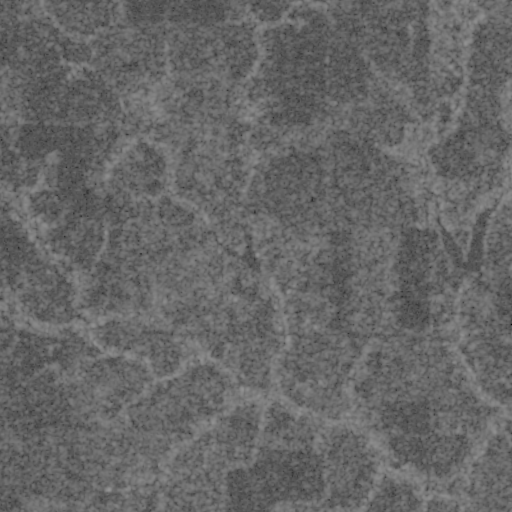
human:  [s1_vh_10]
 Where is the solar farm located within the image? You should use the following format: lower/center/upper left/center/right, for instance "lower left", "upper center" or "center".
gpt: The solar farm is located in the lower right of the image.
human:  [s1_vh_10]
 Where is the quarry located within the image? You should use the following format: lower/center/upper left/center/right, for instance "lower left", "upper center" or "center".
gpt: There is no quarry in the image.

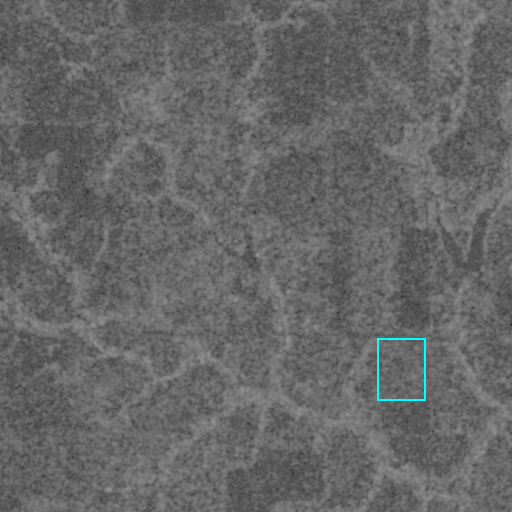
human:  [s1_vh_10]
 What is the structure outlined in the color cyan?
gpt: The structure outlined in cyan is a solar farm.
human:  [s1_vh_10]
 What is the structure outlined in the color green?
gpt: There is no green outline.